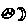
Label: moon